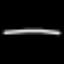
Label: line